Field crop: maize
Growth stage: 2
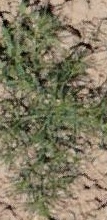
Species: salsola